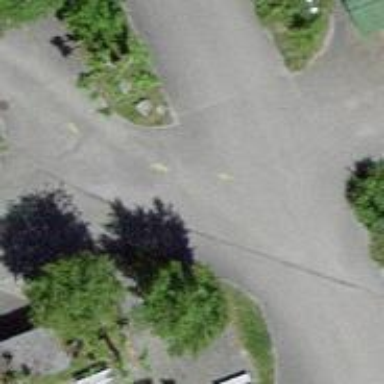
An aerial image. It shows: Road serving as parking aisle.